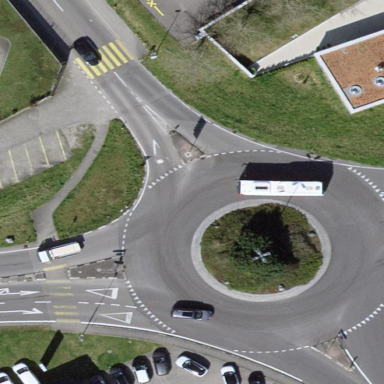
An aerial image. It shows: Primary highway with asphalt surface leading to roundabout.